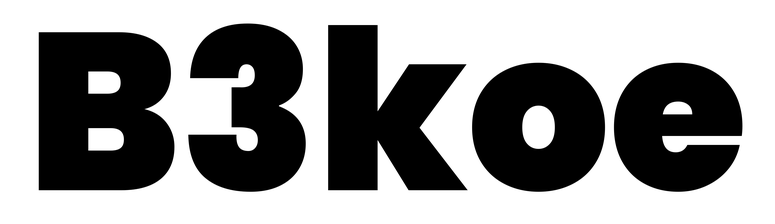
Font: Poppins-Black